Aerial crown-view tile of a tropical tree (Barro Colorado Island, Panama), acquired 20250512:
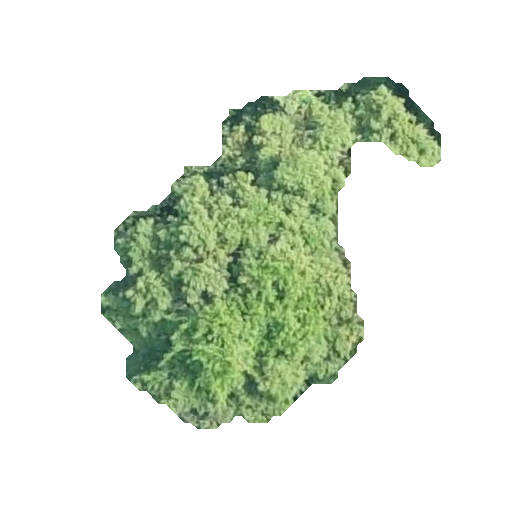
Species: Sloanea terniflora
GBIF accepted scientific name: Sloanea terniflora
Crown area: 96.918 m²